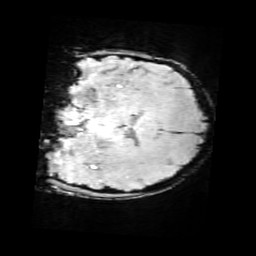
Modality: SWI
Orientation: coronal
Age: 10
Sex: female
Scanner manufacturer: siemens
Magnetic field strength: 3 T
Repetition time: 0.027 s
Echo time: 0.02 s